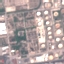
Land use / land cover class: Industrial